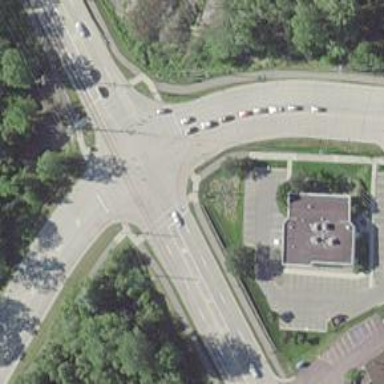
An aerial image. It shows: Marked road crossing.